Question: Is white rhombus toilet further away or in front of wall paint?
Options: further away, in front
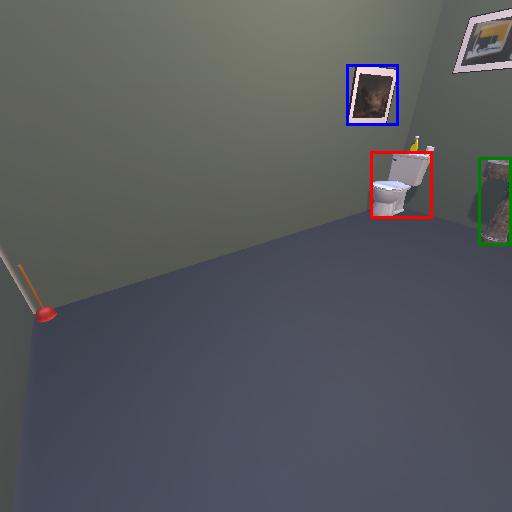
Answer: further away